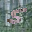
Label: 5